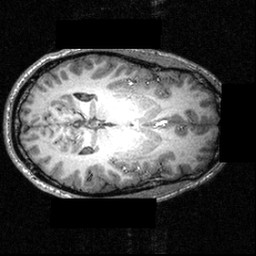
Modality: T1w
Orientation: axial
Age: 25
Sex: male
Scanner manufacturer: siemens
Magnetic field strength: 3.951 T
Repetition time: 1.5 s
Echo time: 0.00335 s